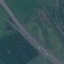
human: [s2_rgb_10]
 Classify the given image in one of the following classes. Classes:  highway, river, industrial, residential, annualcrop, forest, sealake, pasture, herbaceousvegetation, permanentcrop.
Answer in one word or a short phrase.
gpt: Highway